Question: I'm building an app where it contains 3 mysql database connections to 3 different databases.
Ex.
1. Default connection => DB1
2. conn02 => DB2
3. conn03 => DB3
All this 3 connections use same username and password.
I called other 2 connections in model construct since it was not default. like:
'''
$this->CONN2 = $this->load->database('db2', TRUE);
$this->CONN3 = $this->load->database('db3', TRUE);
'''
Later when i called this model in controller and while rendering the view. It was taking around 7 seconds to render the view in browser. Which was long time for a view to load in browser without any db select queries.
Then i benchmarked the model and saw the result. I came to know that model was taking time. So i disabled the database connections in the model at construct and it was loading fast. I was surprised to see the result.
Can you please tell me how to solve this issue?
Here is the image of benchmark result before and after disabling the database connections in model.

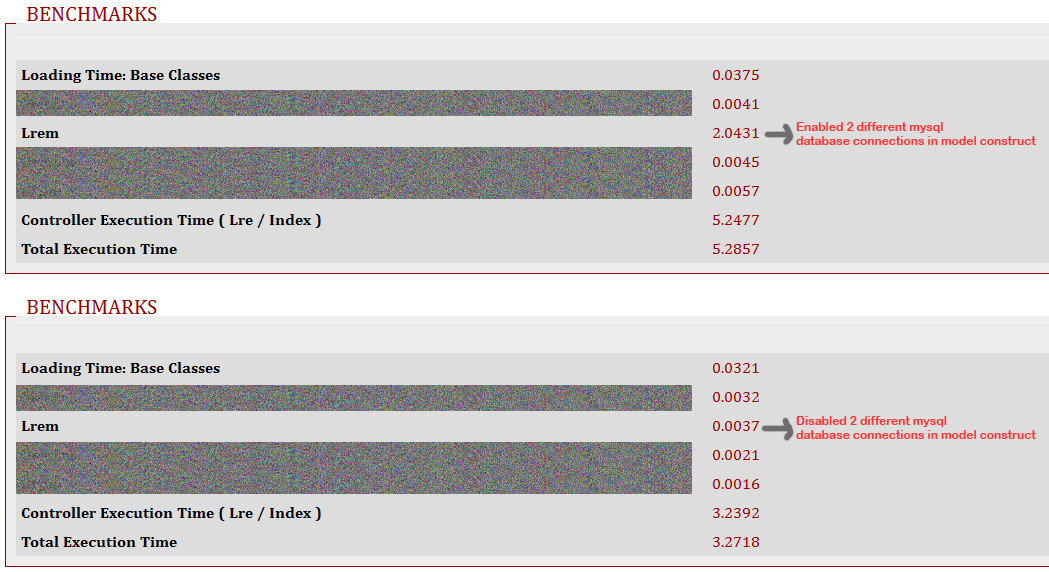
Answer: I rectified the problem. If i remove 2nd parameter (TRUE) from load database. Model loads within . But i'm using active records so it is mandatory to pass 2nd parameter TRUE.
'''
$this->CONN2 = $this->load->database('db2');
$this->CONN3 = $this->load->database('db3');
'''
and i had 3 libraries auto loading "database", "session" and "custom library". When i disabled this autoload. Entire controller with model was loading within
Later i optimized few areas and now CI renders page quickly